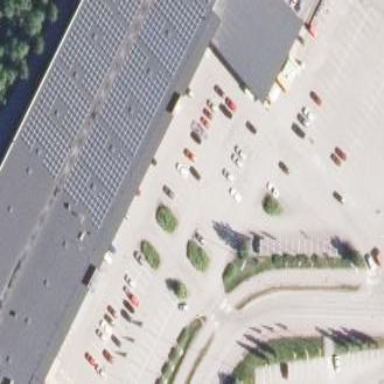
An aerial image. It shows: Retail building.